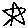
Label: star